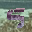
Label: 5